Question: In a web application I'm writing for an existing database I need to calculate the difference between now and a timestamp stored in the database (in a text field, it's stupid, I know). Here's my sqlalchemy 'Ban' class and the relevant method.
'''
class Ban(base):
__tablename__= 'bans'
id= Column('banID', Integer, primary_key=True)
unban_timestamp= Column('UNBAN', Text)
banned_steamid= Column('ID', Text, ForeignKey('rp_users.steamid'))
banned_name= Column('NAME', Text)
banner_steamid= Column('BANNER_STEAMID', Text, ForeignKey('rp_users.steamid'))
banner_name= Column('BANNER', Text)
reason= Column('REASON', Text)
def unbanned_in(self, mode):
if self.unban_timestamp == '0':
return 'Never'
else:
now= datetime.datetime.utcnow()
time= datetime.datetime.fromtimestamp(int(self.unban_timestamp))
if now > time:
return 'Expired'
else:
remaining= time - now
if mode=='readable':
return remaining
elif mode=='int':
return str(remaining.seconds).zfill(10)
'''
I need both the integer and the pretty string representations because I'll be presenting this in a html table and javascript needs a simple way to sort it. The problem I'm facing is that the integers and strings are not matching up, as you can see in this screenshot here:

if anyone can make sense of why the output is so screwed up that would be appreciated! if there's any more information that you need to answer my question I'll gladly add it.
for the record at the top of the screenshot the unbanned_in timestamp is '<PHONE>' if I run that through my function this is the result I get
'''
>>> ban = session.query(db.Ban).filter_by(id=3783).one()
>>> print ban.unbanned_in('int'), ban.unbanned_in('readable')
<PHONE> 2 days, 13:37:24.179045
'''
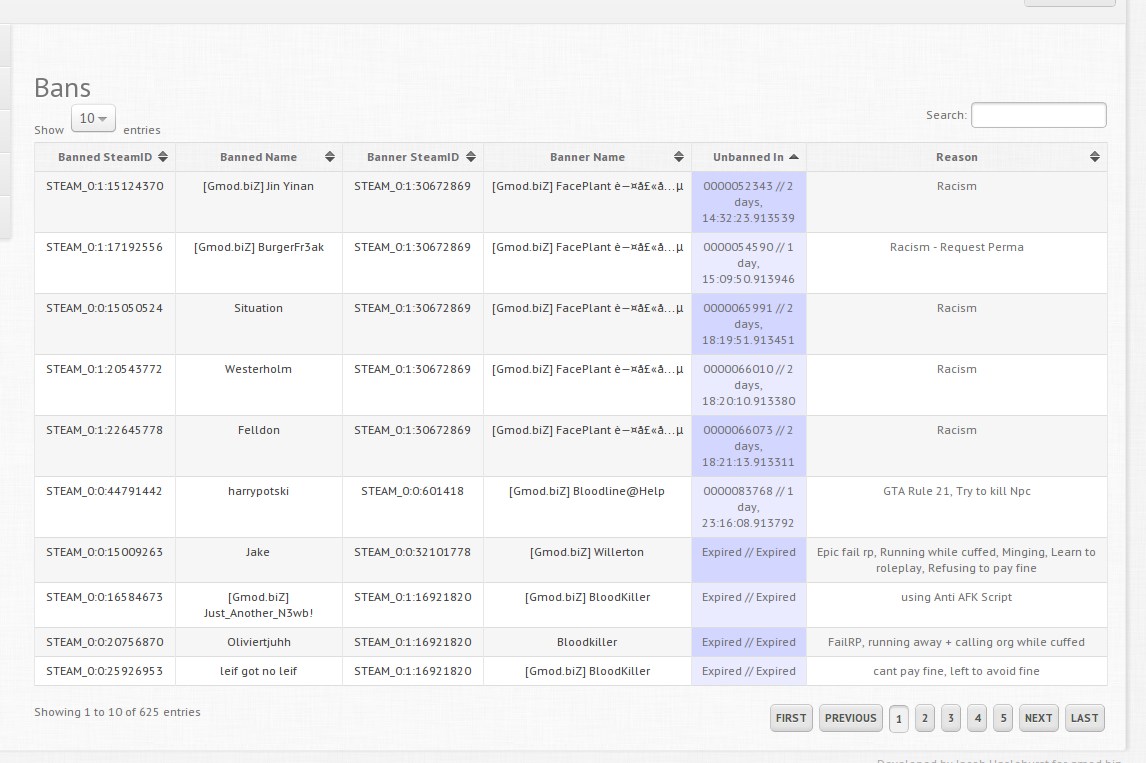
Answer: If you want to get the number of seconds between 'time' and 'now', use
'remaining.days * 24 * 3600 + remaining.seconds'
instead of just 'remaining.seconds'